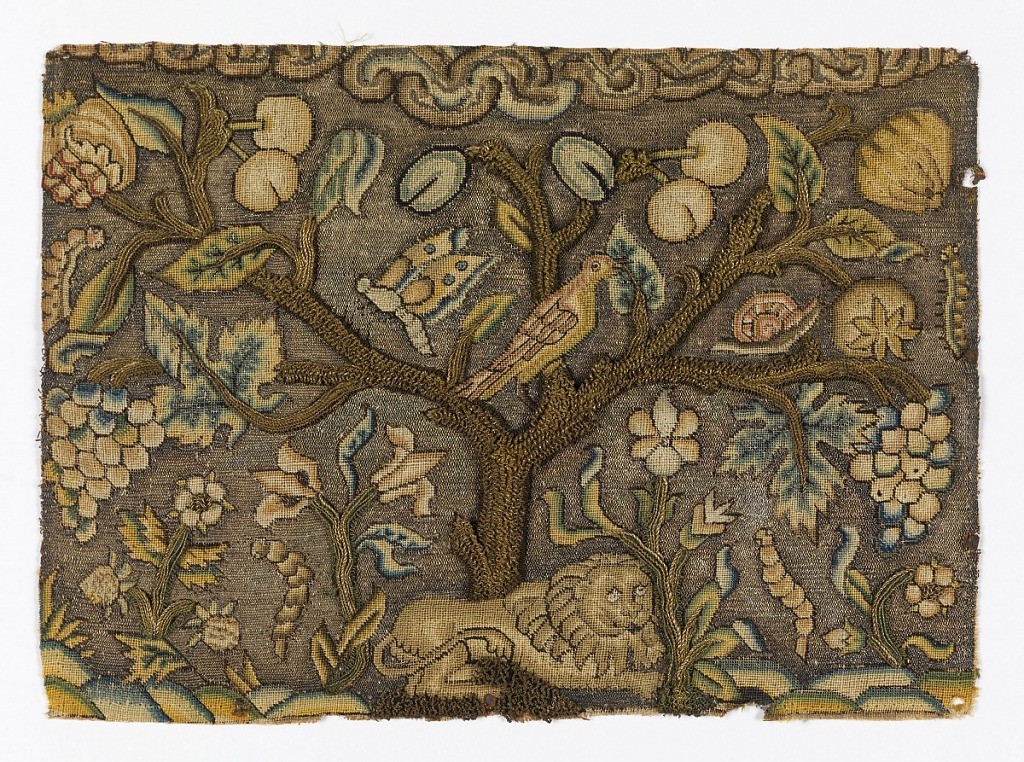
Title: Embroidered picture
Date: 17th century
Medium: silk, metal wire, metal-wrapped silk, and silk-wrapped metal embroidery on linen foundation Technique: embroidered in running and interlaced looping, tent, half cross, and couching stitches on plain weave foundation
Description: Fruiting tree with lion at the bottom and bird in the branches. Trunk of the tree is raised. Original picture was probably larger.